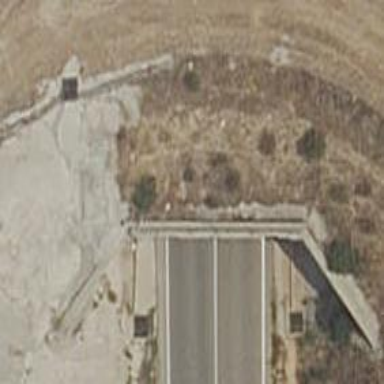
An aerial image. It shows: Service road going through tunnel.